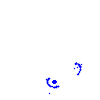
Particle: kaon